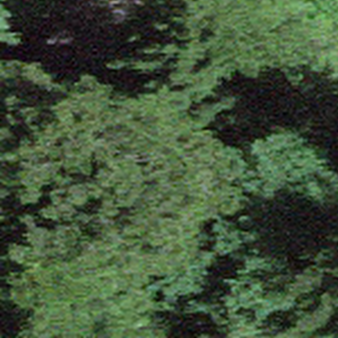
Label: other